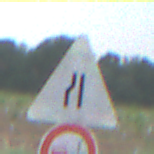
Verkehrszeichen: EinseitigVerengteFahrbahnLinks
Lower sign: VerbotUeberholenEinspurigeFahrzeuge
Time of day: SunriseSunset
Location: Outdoor (Nature)
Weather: PartlyCloudy
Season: NotSpecified
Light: Natural